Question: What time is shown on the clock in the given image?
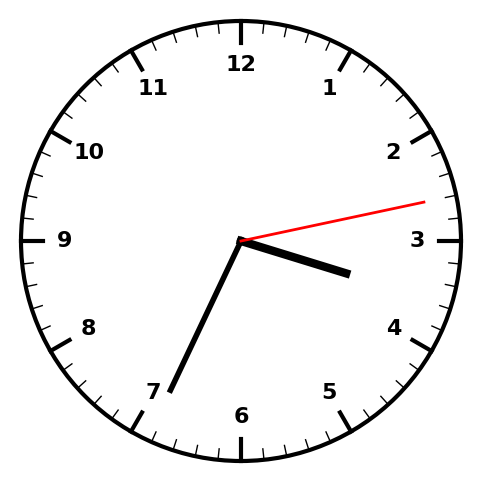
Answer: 03:34:13